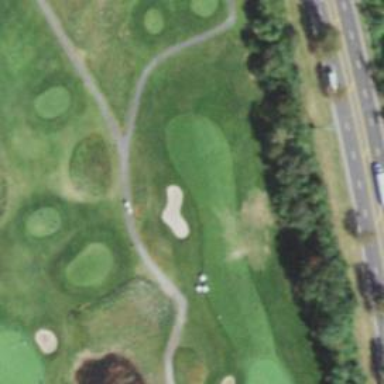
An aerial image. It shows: Grassy area designated as golf fairway.